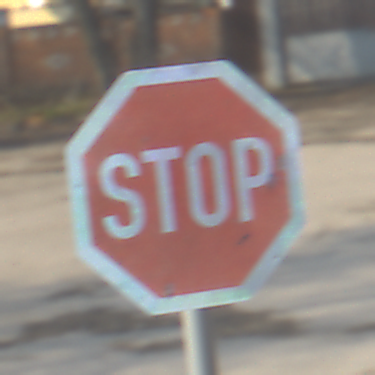
Verkehrszeichen: Stop
Umgebung: Outdoor, Suburban
Tageszeit: MorningAfternoon
Wetter: PartlyCloudy
Licht: Natural
Jahreszeit: NotSpecified
Kontrast: HighContrast